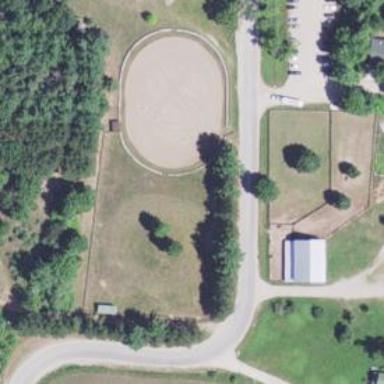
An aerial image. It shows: Equestrian pitch for leisure land use.